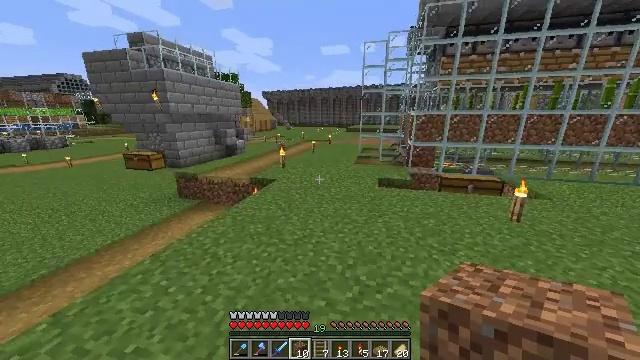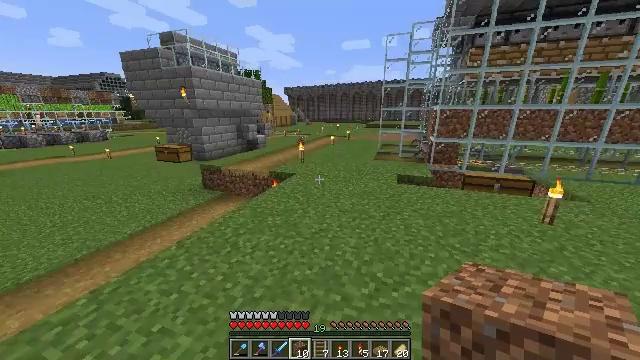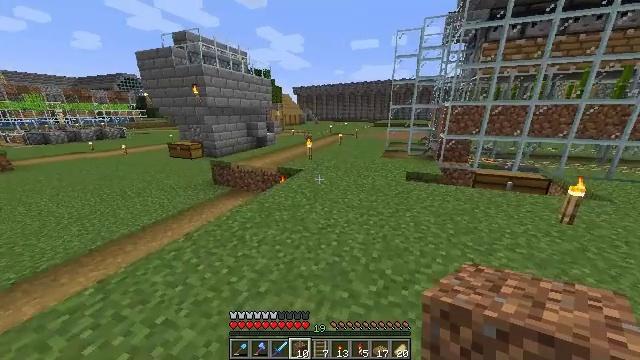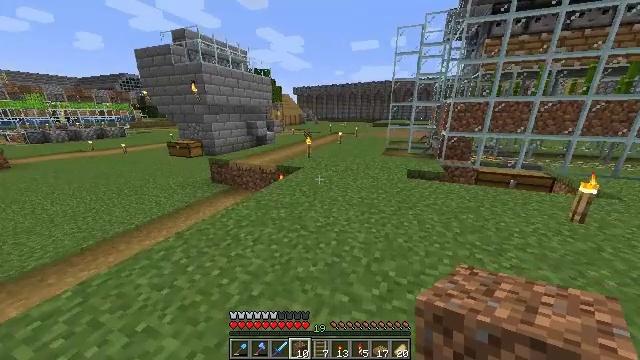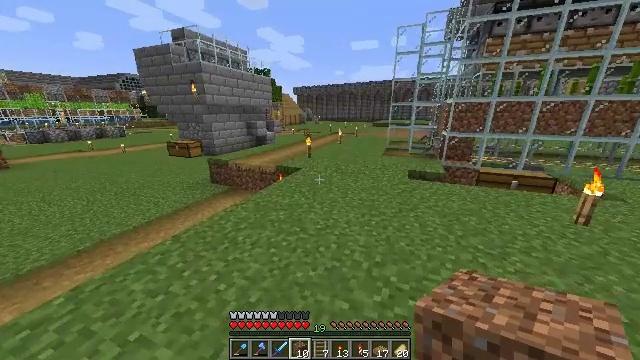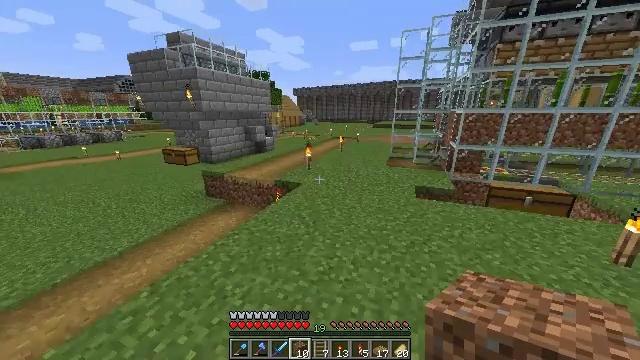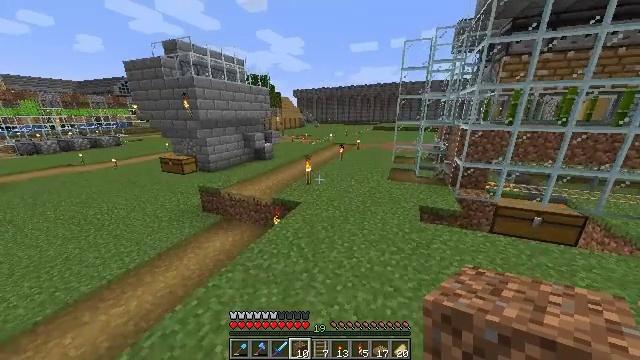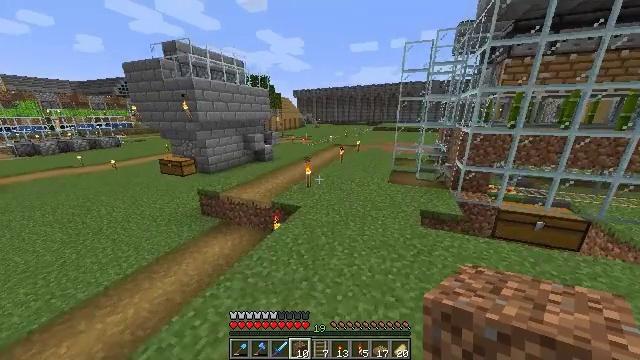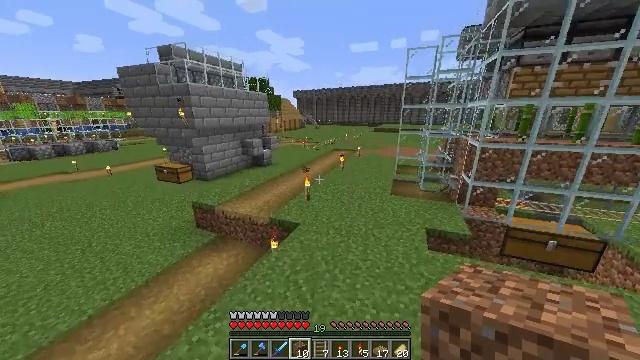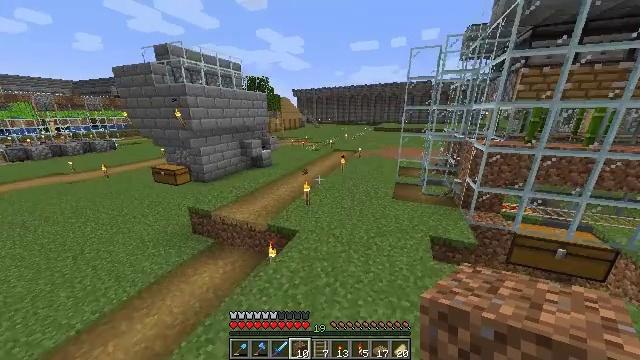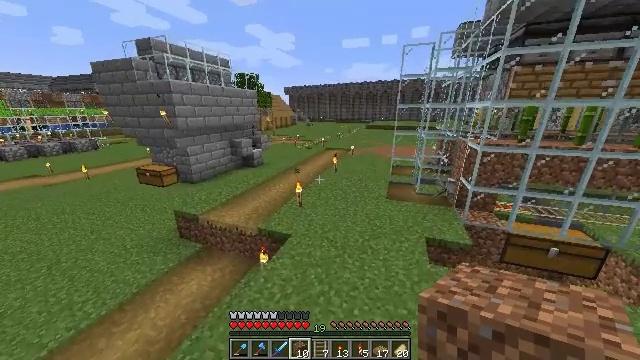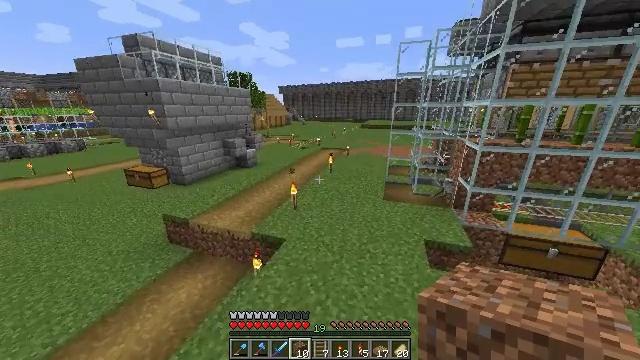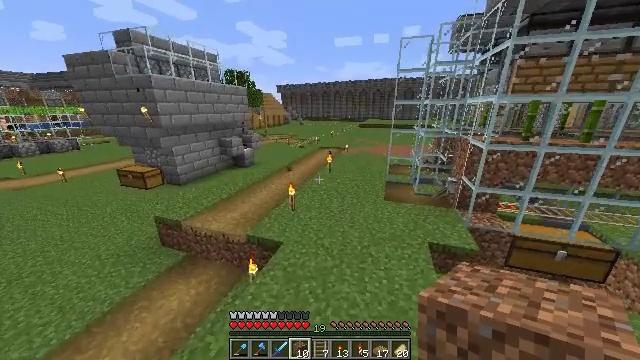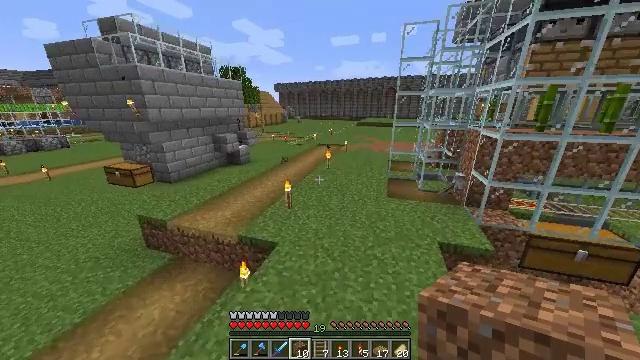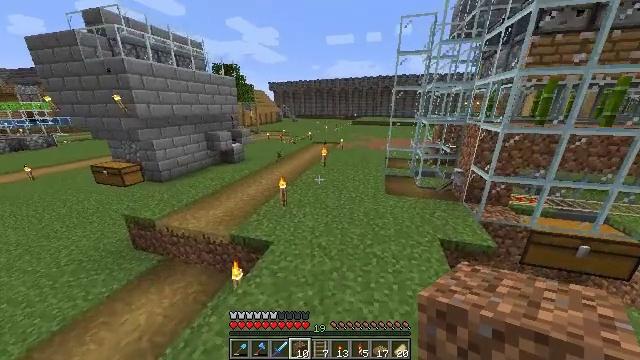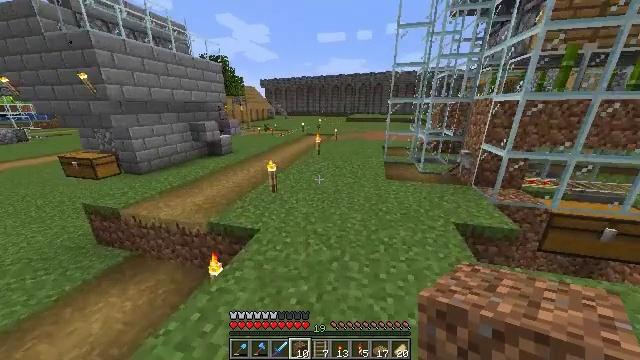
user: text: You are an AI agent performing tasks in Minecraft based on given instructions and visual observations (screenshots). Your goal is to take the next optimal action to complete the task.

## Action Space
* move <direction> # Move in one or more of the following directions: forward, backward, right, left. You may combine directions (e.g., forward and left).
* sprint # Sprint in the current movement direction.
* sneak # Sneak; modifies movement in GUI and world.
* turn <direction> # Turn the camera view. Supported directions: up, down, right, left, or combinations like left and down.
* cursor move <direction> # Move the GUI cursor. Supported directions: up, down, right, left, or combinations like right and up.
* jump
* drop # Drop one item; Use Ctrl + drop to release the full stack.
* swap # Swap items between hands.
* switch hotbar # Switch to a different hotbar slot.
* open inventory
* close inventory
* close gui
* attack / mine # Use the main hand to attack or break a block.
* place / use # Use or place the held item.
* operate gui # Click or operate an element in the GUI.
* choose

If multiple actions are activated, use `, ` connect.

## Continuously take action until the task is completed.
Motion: motion action
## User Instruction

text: Use the crafting table to make a minecart.
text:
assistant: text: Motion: move forward, turn left and down, jump
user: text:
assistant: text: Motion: move forward, turn left, jump
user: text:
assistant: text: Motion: move forward, jump
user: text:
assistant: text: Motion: move forward, sprint, jump
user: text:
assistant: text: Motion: move forward, sprint, jump
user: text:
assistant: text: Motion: move forward, sprint, jump
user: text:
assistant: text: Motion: move forward, sprint, jump
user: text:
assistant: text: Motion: move forward, sprint, jump
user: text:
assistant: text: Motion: move forward, jump
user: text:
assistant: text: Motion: move forward, turn right, jump
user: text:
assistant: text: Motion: move forward, turn right, jump
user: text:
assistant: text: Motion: move forward, jump
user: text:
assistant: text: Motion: move forward, jump
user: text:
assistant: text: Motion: move forward, turn right, jump
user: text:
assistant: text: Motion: move forward, turn right, jump
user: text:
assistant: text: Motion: move forward, sprint, turn right, jump
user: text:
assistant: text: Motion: move forward, sprint, turn right, jump
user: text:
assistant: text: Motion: move forward, sprint, jump
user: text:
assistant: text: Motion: move forward, sprint, jump
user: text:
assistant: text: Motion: move forward, jump
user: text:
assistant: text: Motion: move forward, turn right, jump
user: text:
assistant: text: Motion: move forward, turn right, jump
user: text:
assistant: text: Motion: move forward, jump
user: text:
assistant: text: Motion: move forward, jump
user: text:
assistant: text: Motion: move forward, jump
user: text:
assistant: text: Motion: move forward, jump
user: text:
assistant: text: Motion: move forward, sprint, jump
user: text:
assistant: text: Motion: move forward, sprint, jump
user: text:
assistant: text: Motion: move forward, sprint, jump
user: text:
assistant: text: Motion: move forward, sprint, jump